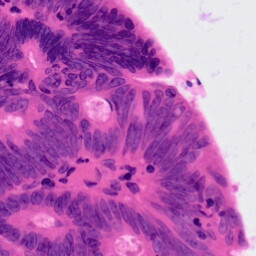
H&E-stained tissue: Colon